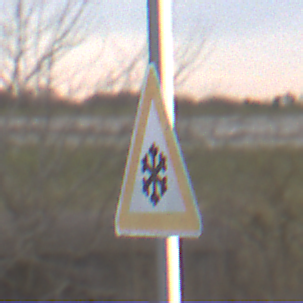
Verkehrszeichen: SchneeOderEisglaette
Umgebung: Outdoor, Suburban
Tageszeit: MorningAfternoon
Wetter: Overcast
Licht: Natural
Jahreszeit: NotSpecified
Kontrast: LowContrast